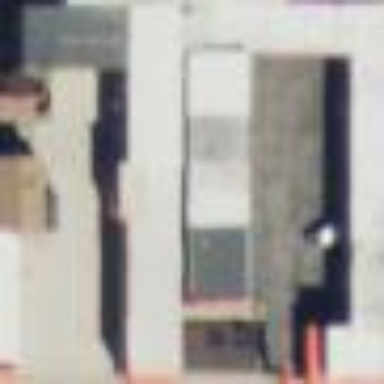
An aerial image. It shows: Building that is motel.